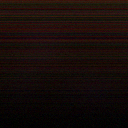
Screen state: off